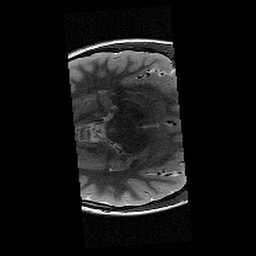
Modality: T2w
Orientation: axial
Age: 9
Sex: male
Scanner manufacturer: siemens
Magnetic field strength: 3 T
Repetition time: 9.23 s
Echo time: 0.067 s